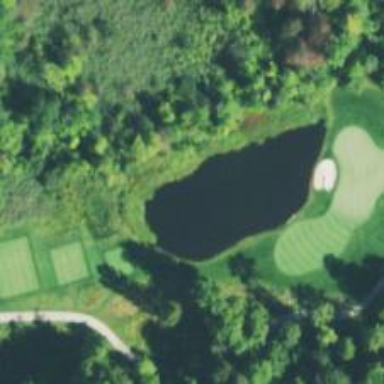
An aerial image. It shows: Golf rough area.